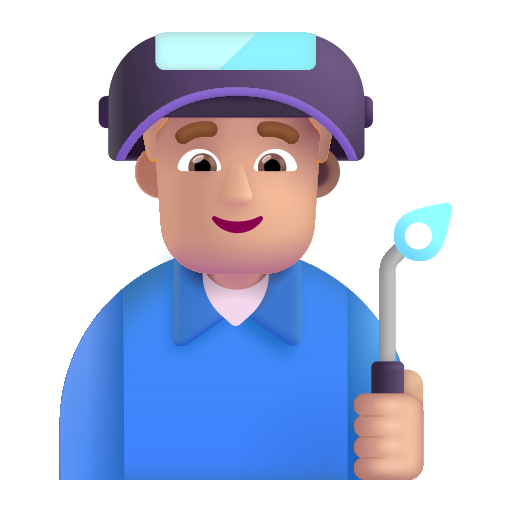
man factory worker color  light